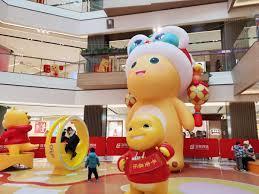
Label: nailong